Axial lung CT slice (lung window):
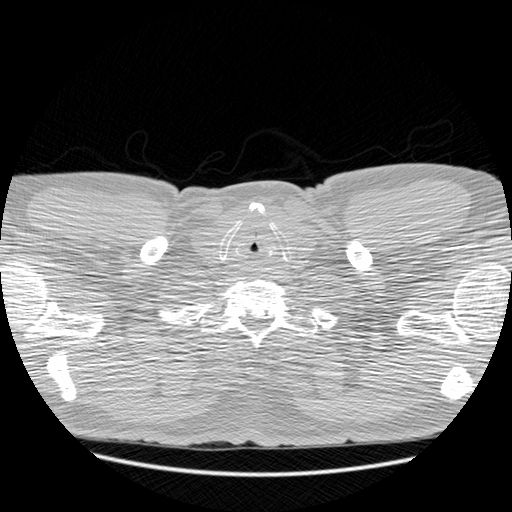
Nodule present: no